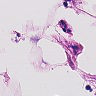
Metastatic tissue present: no